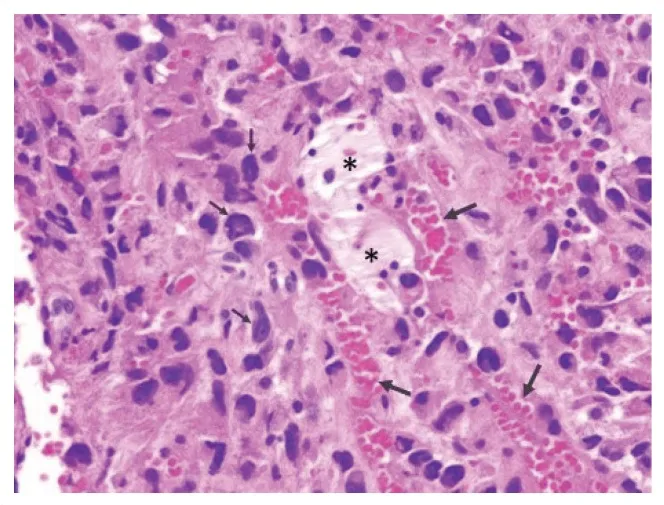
Microscopic examination demonstrated high-grade malignant cells (small arrows) with massive haemorrhage (large arrows) and necrosis (asterisks).
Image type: pathology (h&e)